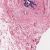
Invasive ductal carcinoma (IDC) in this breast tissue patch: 0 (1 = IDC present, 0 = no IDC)